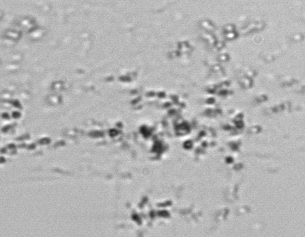
Label: Phaeocystis